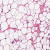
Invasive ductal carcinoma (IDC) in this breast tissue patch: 0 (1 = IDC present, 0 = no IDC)